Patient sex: M
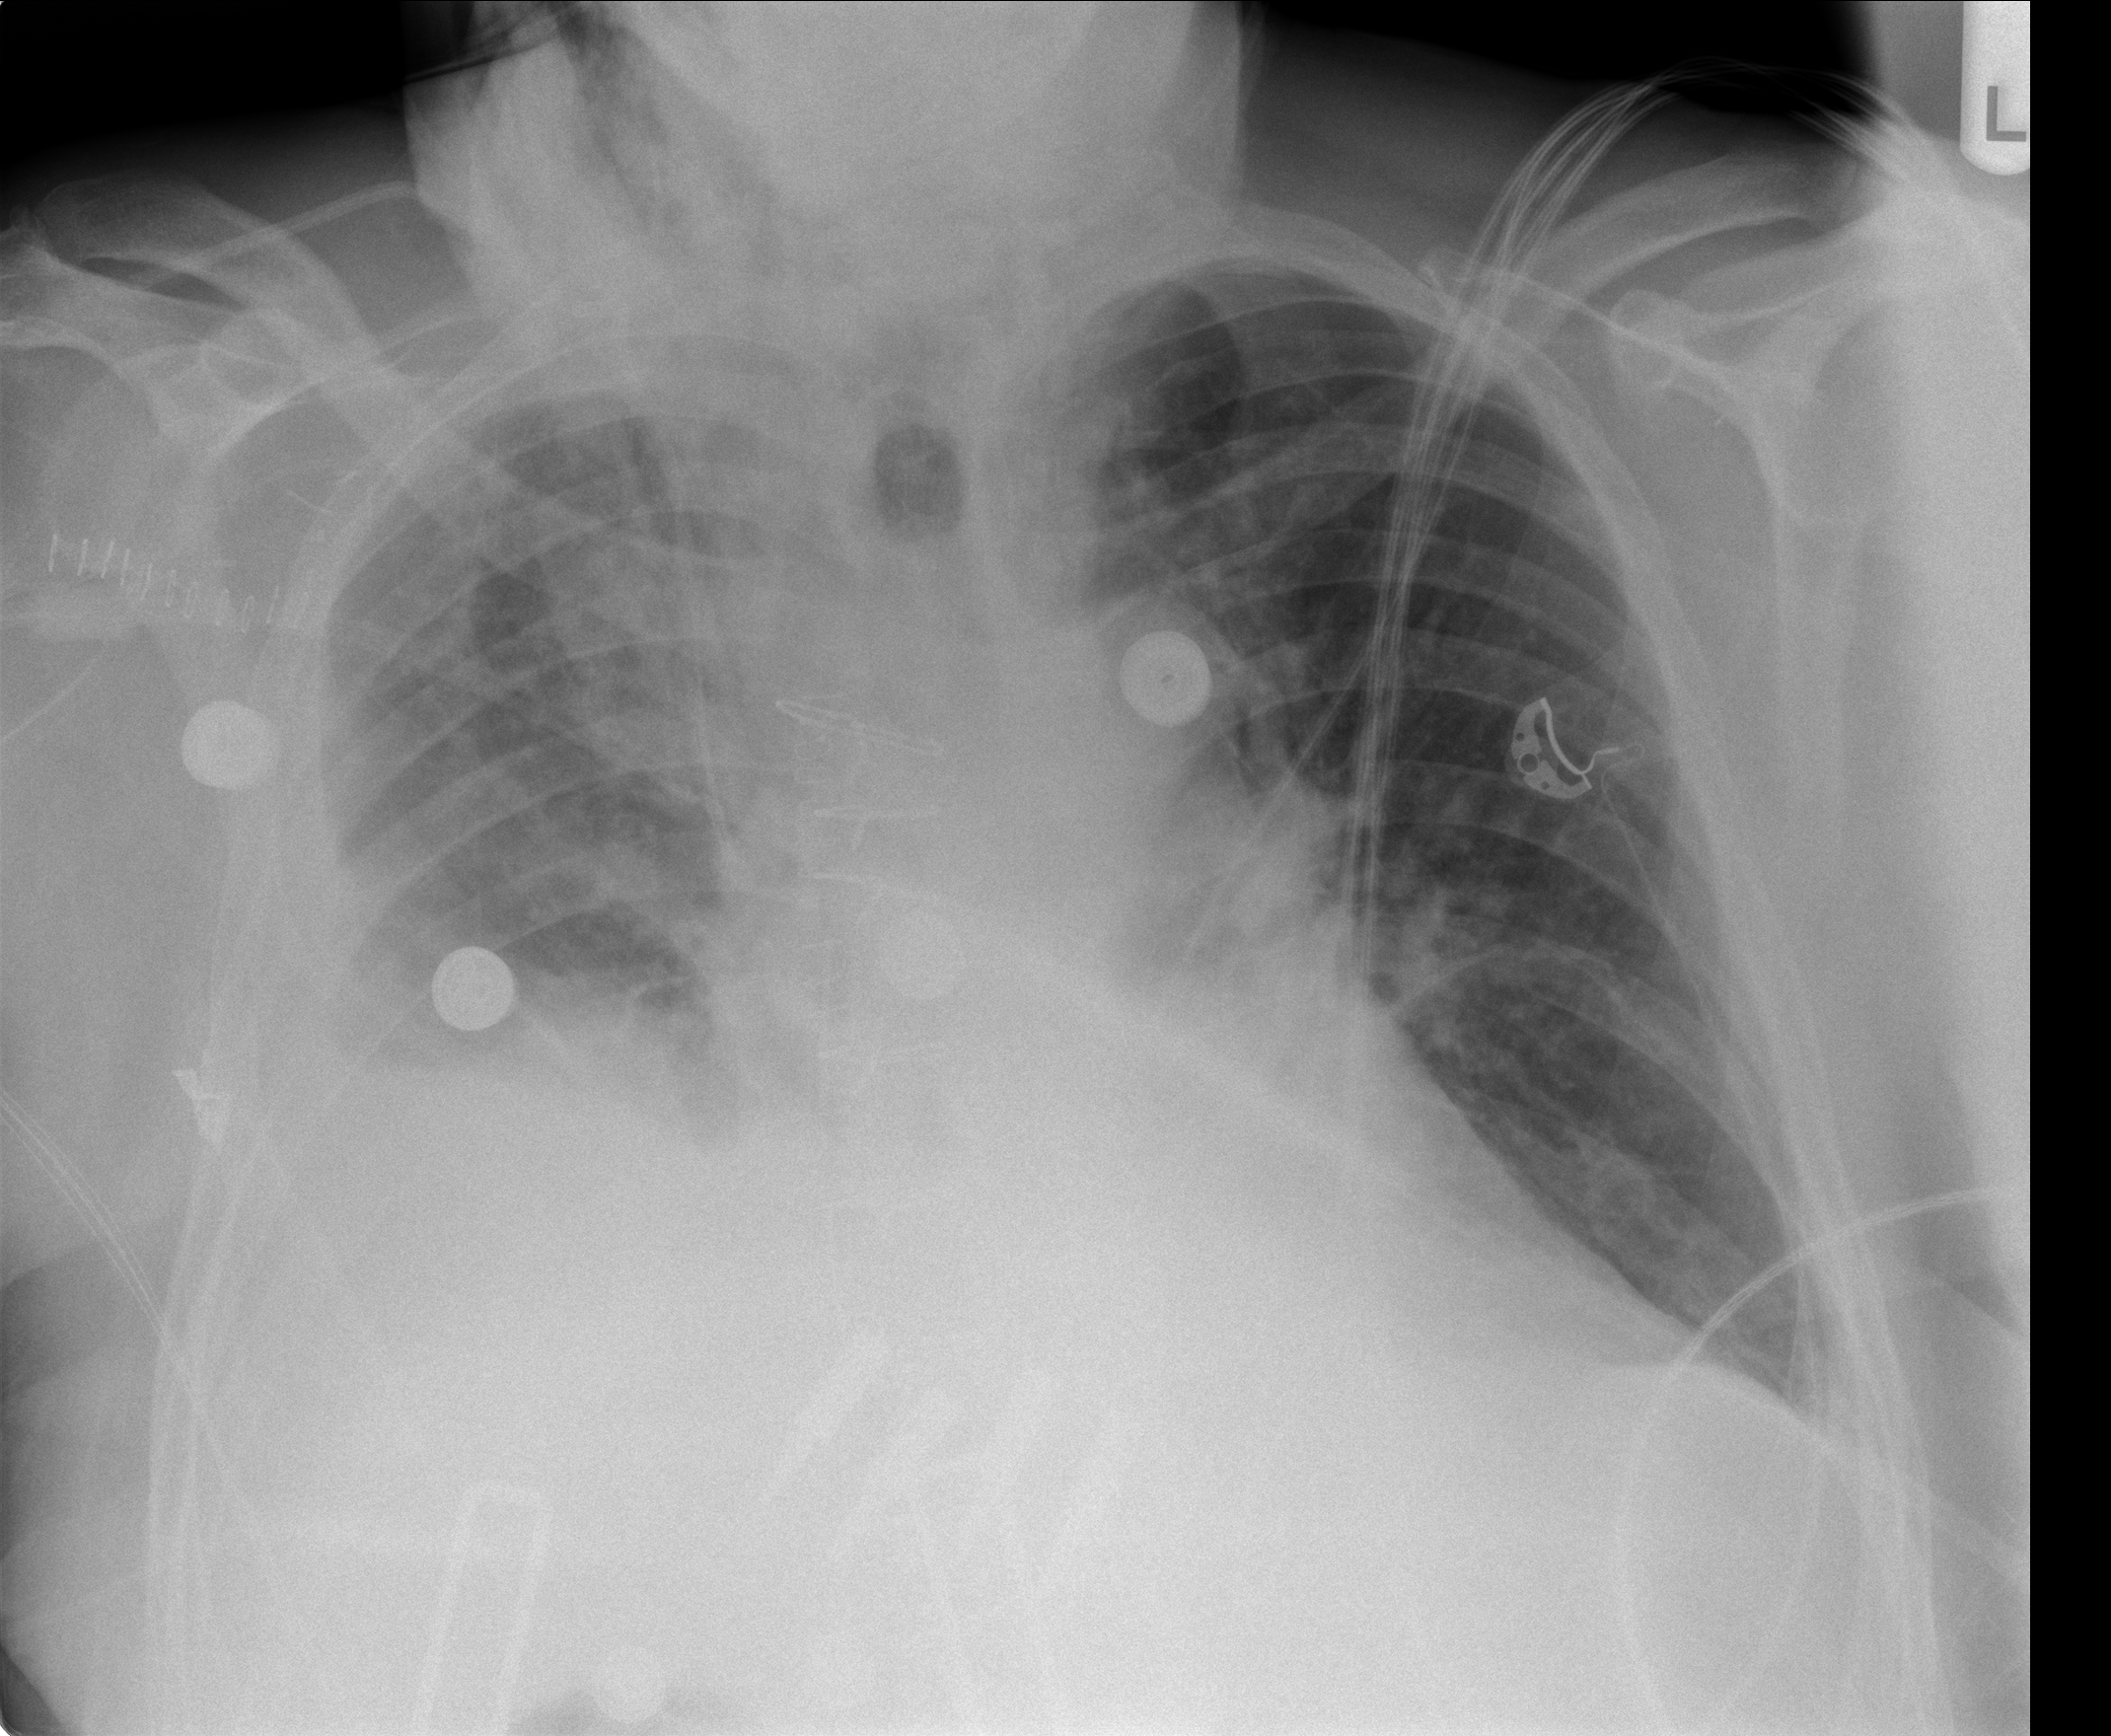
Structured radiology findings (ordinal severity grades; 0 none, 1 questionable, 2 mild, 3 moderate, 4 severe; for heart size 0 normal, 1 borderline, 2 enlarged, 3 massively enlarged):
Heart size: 2
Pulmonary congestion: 2
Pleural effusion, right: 2
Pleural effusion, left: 1
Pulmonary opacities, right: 2
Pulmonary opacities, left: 0
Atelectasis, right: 3
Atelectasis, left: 2